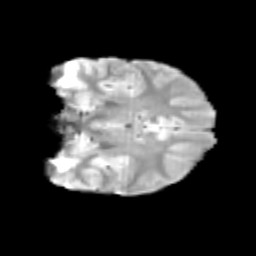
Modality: T2w
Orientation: coronal
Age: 10
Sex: female
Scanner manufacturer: siemens
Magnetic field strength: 3 T
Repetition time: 3.8 s
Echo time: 0.07 s